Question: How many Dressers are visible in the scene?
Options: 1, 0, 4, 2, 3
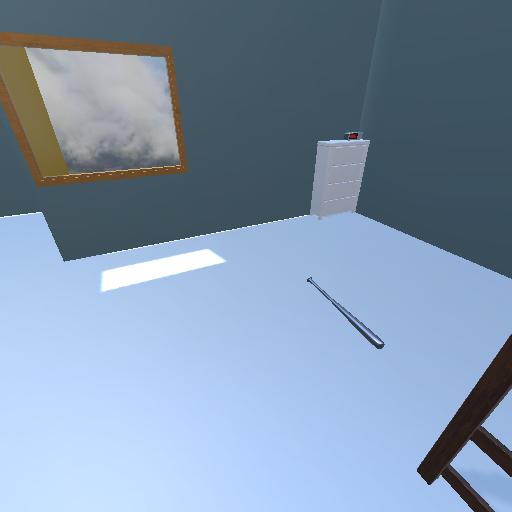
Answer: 1